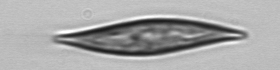
Label: Pleurosigma